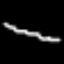
Label: squiggle